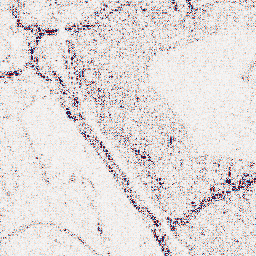
Category: wavelet
Decomposition family: wavelet_dwt
Decomposition parameters: wavelet: db4
level: 1
Upsampling method: cubic_catmull_rom
Upsampling parameters: scale: 8
Upsampling scale: 8